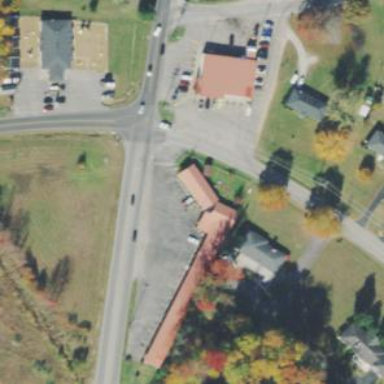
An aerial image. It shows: Motel building.